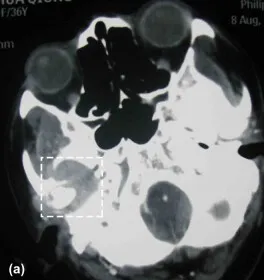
The CT scan shows a 3.5 cm2 x 4.0 cm2 expansive neoplasm located in the right TMJ region. Horizontal plane, white rectangular region).
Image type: radiology (ct)